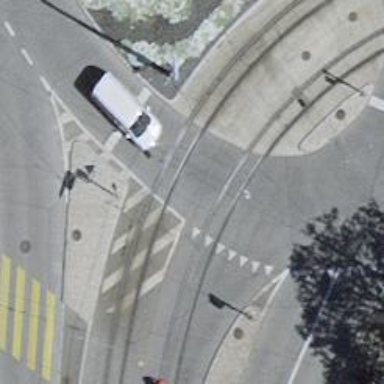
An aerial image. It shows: Tram level crossing on railway.